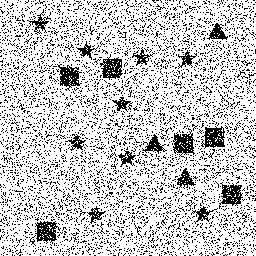
Squares: 6
Triangles: 3
Stars: 9
Total shapes: 18